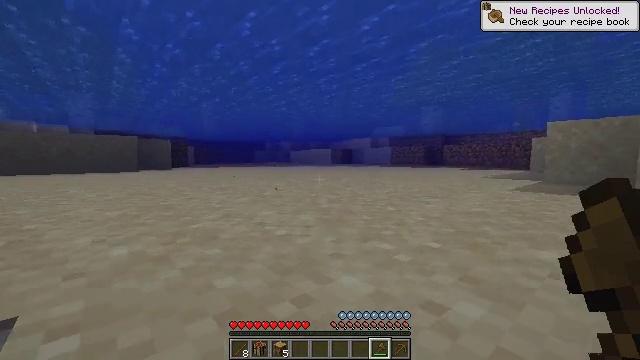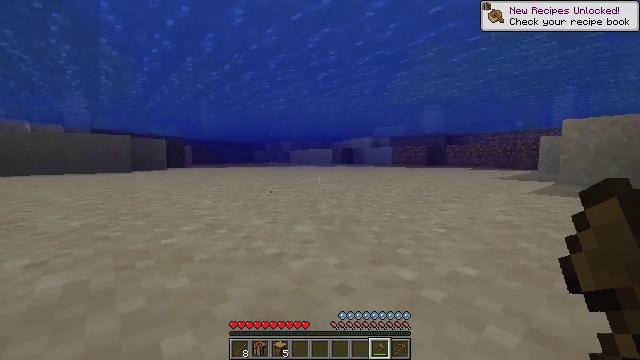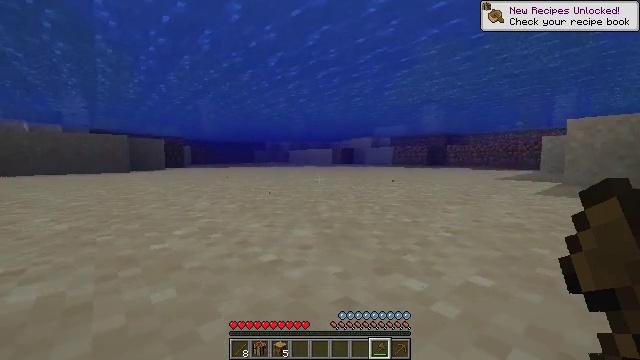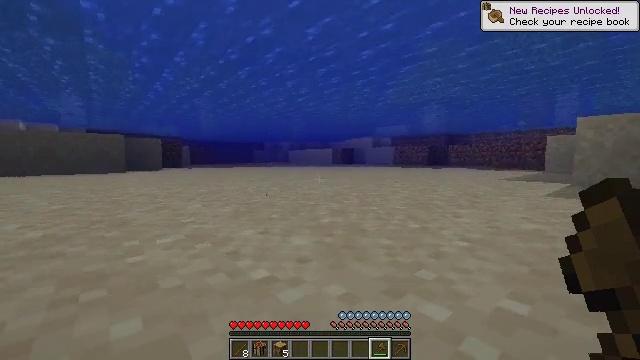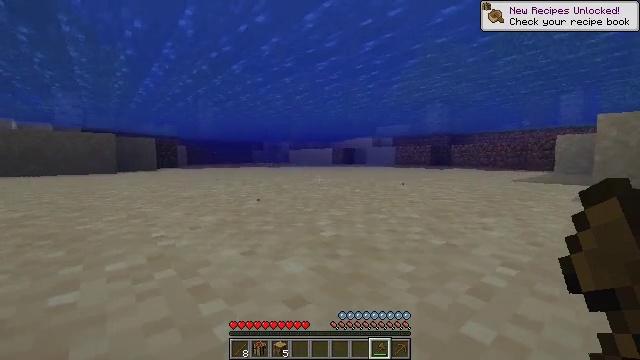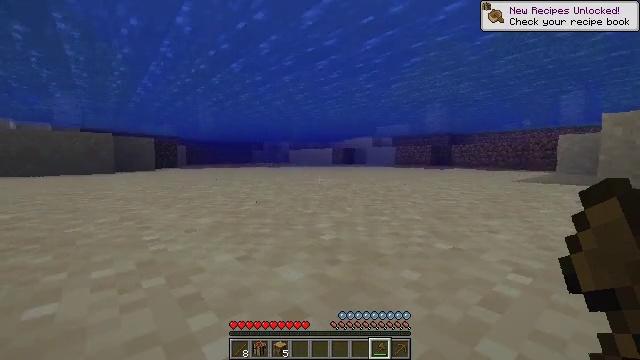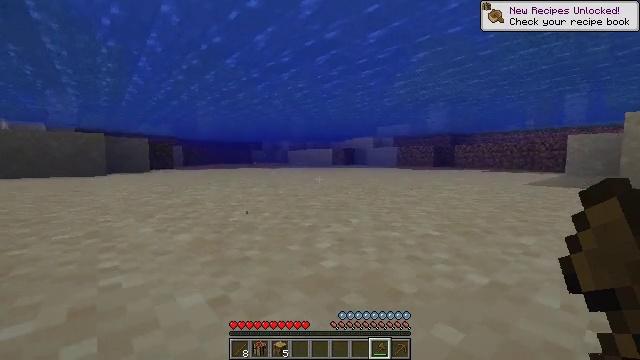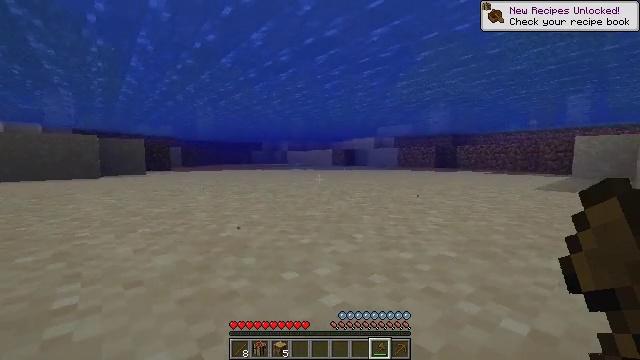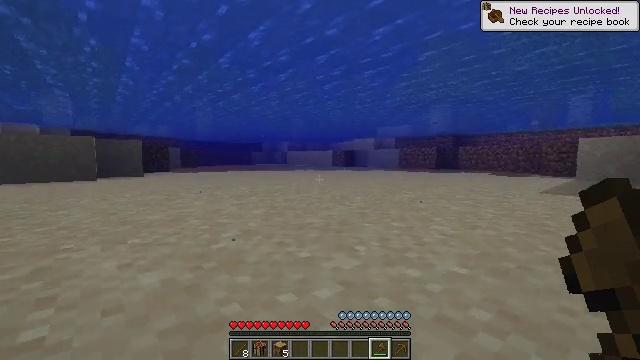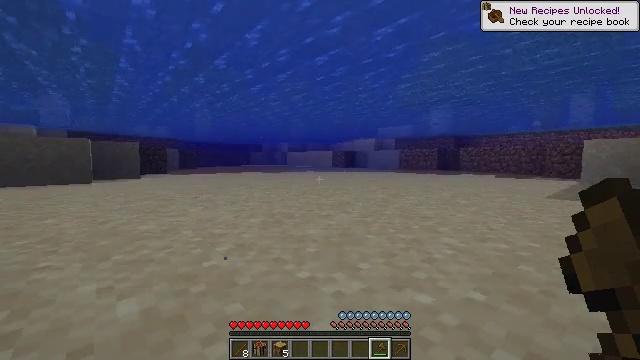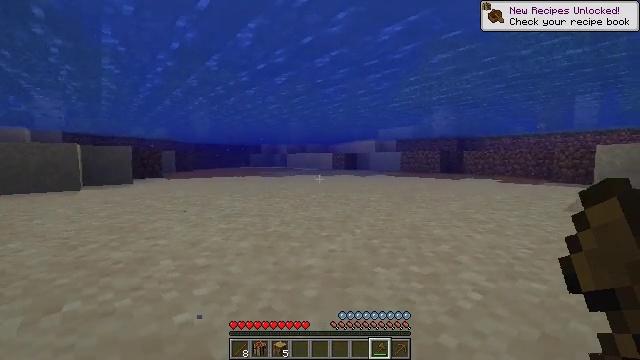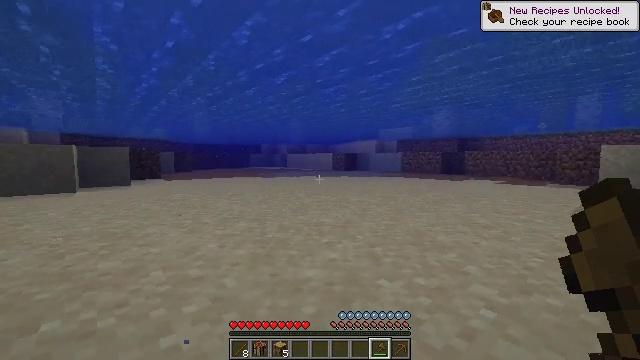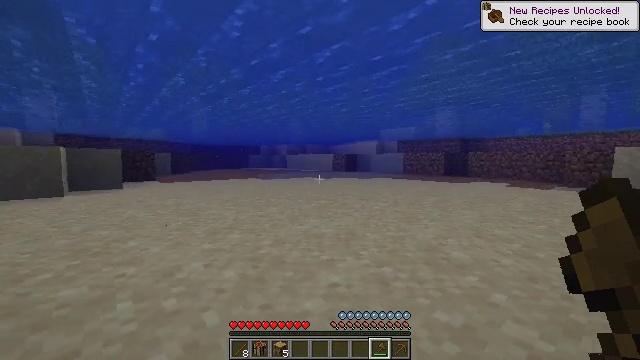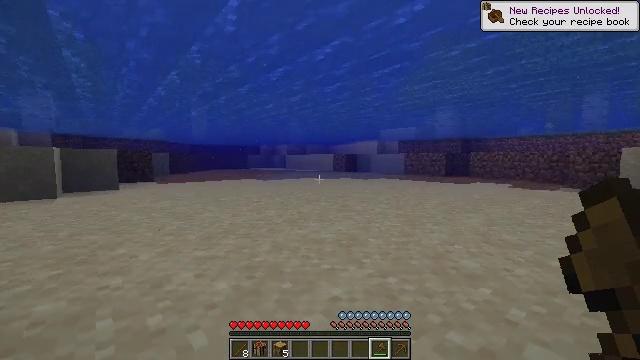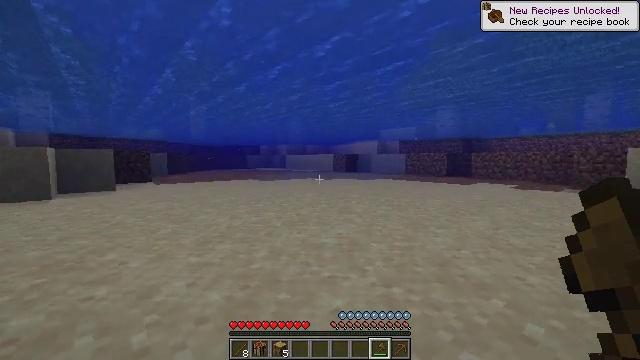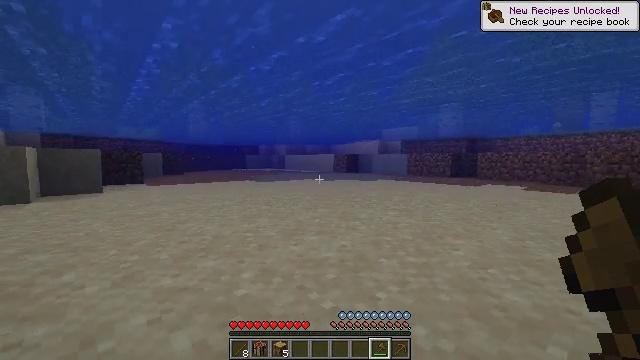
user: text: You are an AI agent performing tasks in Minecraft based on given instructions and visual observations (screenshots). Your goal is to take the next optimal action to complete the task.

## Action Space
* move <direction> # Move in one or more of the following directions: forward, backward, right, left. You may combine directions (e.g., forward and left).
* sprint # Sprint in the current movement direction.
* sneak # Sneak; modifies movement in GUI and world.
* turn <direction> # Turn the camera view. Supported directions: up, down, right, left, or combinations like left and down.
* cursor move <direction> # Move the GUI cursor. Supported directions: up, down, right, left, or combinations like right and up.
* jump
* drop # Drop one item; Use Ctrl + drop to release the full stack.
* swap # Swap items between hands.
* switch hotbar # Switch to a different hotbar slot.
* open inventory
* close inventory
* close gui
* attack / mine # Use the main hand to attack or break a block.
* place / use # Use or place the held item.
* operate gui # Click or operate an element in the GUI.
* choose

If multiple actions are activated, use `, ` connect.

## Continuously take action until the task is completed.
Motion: motion action
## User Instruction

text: Harvest a lily of the valley to use for decoration or dye.
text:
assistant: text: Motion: move forward
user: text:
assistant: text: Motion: move forward
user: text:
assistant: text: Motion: move forward
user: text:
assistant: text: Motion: move forward
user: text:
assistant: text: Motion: move forward
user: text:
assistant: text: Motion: move forward, jump
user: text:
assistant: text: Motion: move forward, jump
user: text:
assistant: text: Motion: move forward, jump
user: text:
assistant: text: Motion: move forward, jump
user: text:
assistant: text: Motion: move forward
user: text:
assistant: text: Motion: move forward
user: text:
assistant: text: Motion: move forward
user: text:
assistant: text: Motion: move forward
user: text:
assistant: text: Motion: move forward
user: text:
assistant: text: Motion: move forward
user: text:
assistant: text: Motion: move forward
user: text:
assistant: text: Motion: move forward
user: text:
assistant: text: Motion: move forward
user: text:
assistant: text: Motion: move forward
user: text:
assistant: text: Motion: move forward
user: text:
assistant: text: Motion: move forward
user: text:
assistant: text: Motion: move forward
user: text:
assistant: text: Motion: move forward
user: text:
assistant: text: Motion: move forward
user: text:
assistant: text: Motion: move forward
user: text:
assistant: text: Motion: move forward
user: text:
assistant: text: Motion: move forward
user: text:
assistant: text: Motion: move forward
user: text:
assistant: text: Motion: move forward
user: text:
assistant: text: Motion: move forward